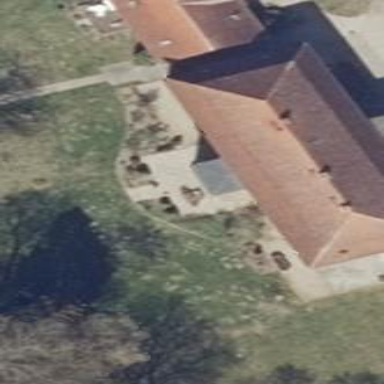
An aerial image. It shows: Historic manor building.